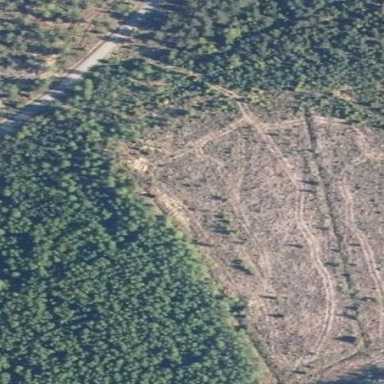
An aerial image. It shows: Clearcut man-made area surrounded by scrub vegetation.